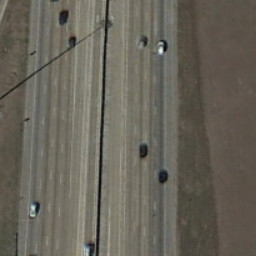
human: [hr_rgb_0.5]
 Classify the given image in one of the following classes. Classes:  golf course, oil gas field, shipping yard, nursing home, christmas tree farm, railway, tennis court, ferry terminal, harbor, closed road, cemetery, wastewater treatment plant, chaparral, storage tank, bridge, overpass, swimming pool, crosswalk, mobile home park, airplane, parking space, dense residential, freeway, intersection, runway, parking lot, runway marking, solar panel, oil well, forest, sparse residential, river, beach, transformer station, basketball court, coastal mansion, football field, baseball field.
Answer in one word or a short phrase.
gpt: freeway